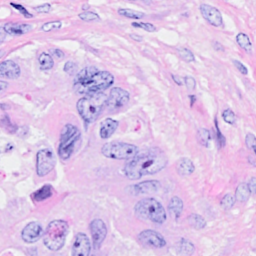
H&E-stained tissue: Breast